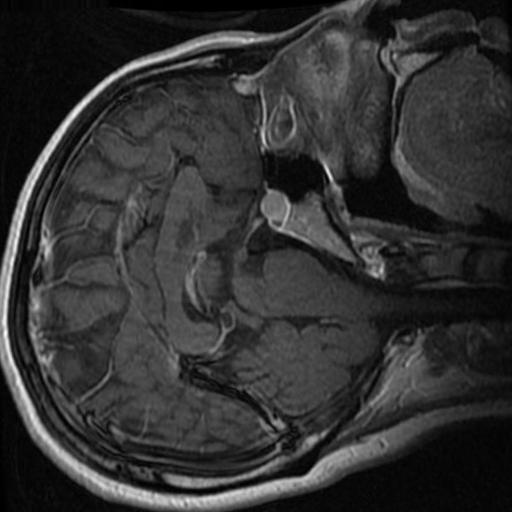
Label: brain_tumor